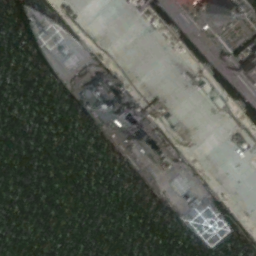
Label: destroyer